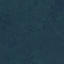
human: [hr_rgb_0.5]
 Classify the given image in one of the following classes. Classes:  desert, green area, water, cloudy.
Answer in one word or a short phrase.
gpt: green area